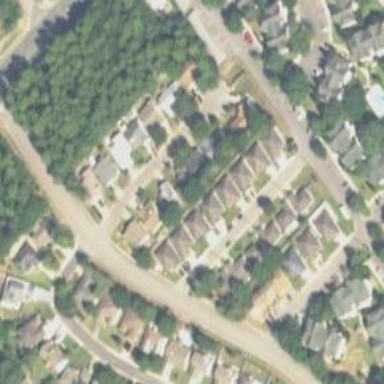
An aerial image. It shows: Single-family residential area.